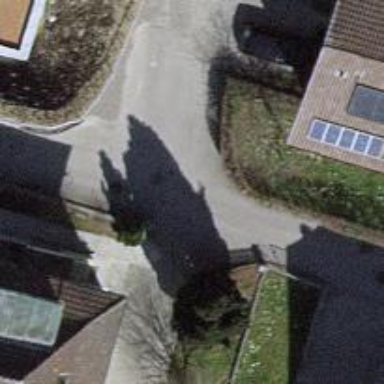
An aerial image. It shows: Living street.